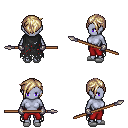
a pixel art fantasy rpg character, female body template, dark elf, purple skin, black tattered cape, red pants, white blonde pixie cut hairstyle, metal gloves, white slippers, spear, four views (front, back, left, right), 2x2 character sprite sheet, small pixel art, hard edges, no anti-aliasing